Aerial crown-view tile of a tropical tree (Barro Colorado Island, Panama), acquired 20250317:
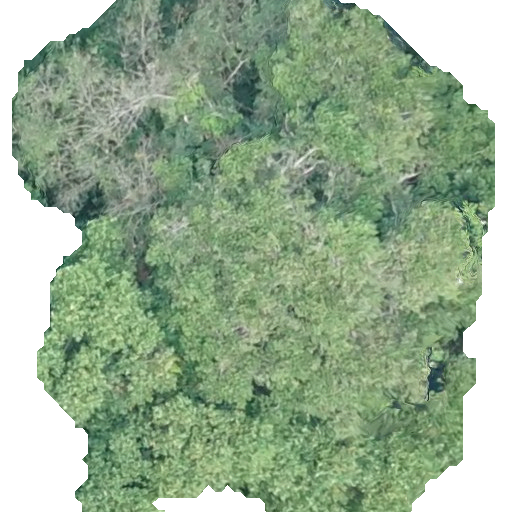
Species: Sterculia apetala
GBIF accepted scientific name: Sterculia apetala
Crown area: 319.292 m²